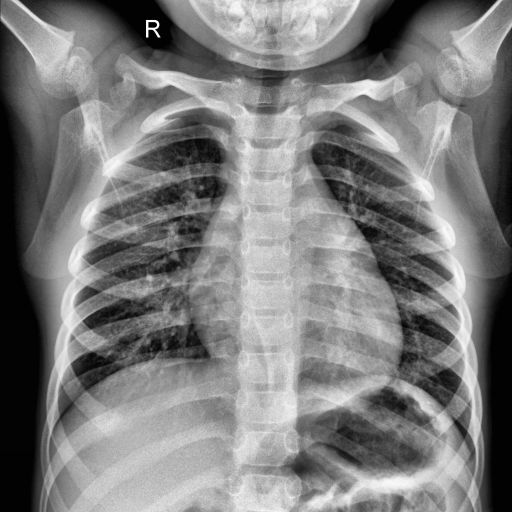
Finding: NORMAL